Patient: sex F, age 62
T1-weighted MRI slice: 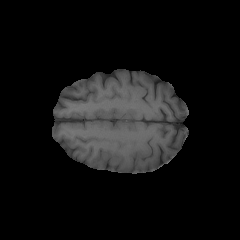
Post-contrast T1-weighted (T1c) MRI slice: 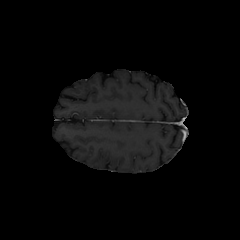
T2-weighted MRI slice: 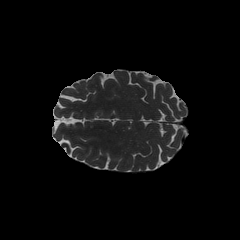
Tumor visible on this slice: no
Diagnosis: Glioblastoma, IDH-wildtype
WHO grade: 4